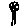
Label: flower